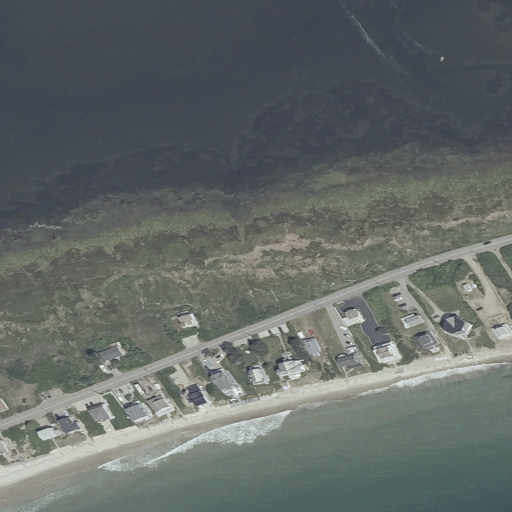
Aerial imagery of cape in Maine named Fletcher Neck containing open water, herbaceous wetlands, medium intensity development, low intensity development, barren land, and high intensity development